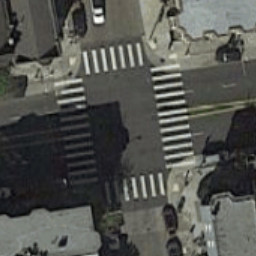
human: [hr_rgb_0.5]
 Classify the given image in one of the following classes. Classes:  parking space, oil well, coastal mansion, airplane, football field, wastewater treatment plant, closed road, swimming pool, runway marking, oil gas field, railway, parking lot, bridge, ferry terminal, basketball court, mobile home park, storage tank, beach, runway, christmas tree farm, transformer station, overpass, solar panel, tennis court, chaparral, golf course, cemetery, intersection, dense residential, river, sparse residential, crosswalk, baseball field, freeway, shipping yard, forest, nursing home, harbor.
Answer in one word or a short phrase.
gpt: crosswalk